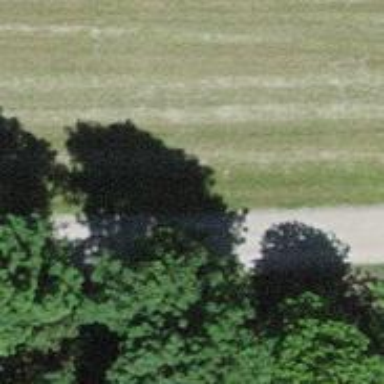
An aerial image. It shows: Unpaved track with grade2 tracktype.